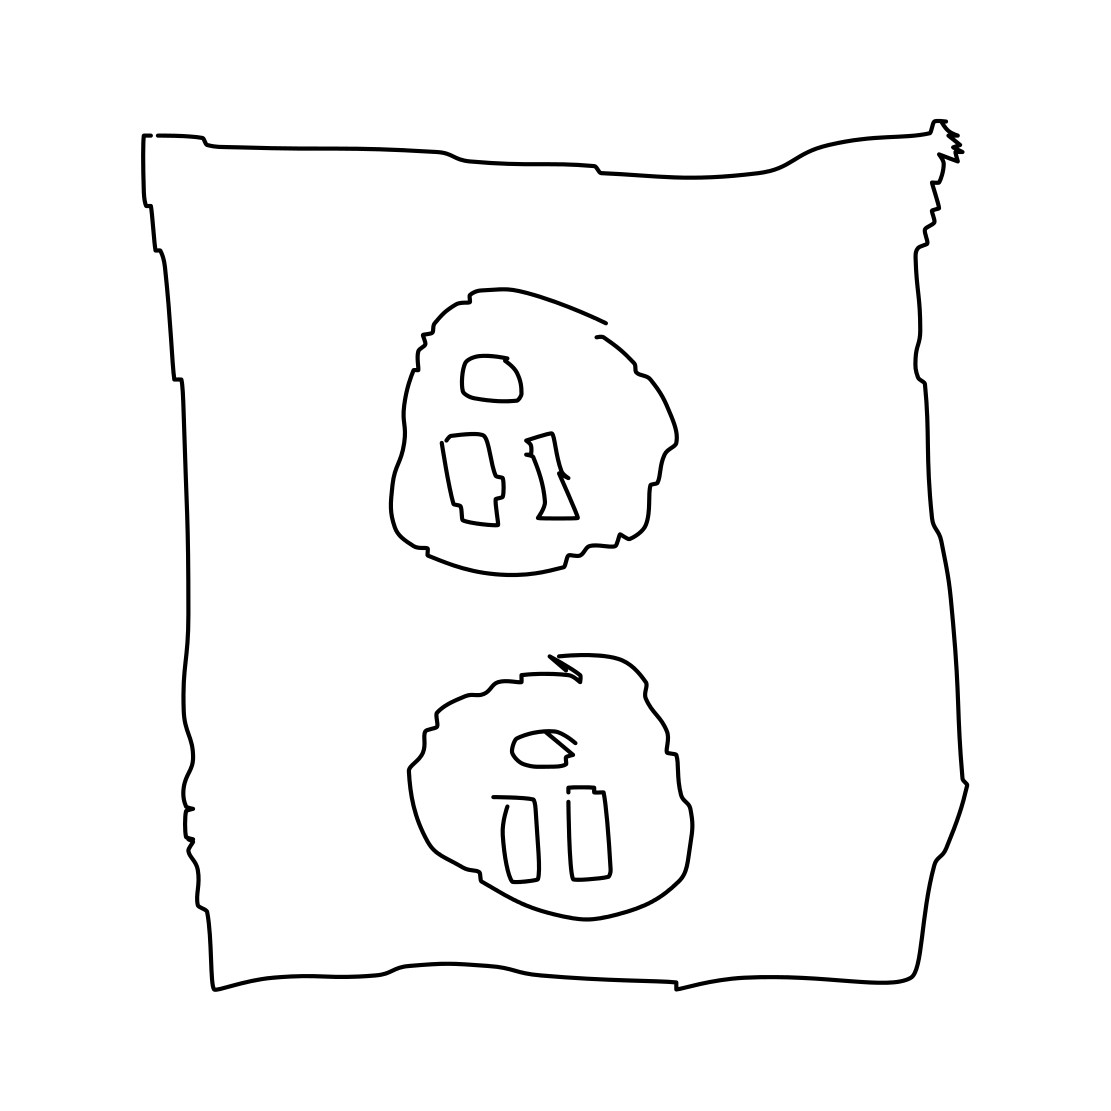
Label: power outlet